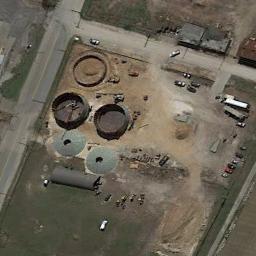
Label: storage_tank